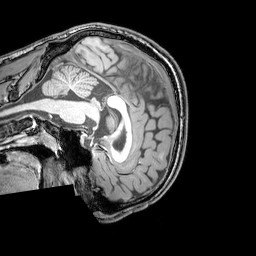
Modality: T1w
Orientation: sagittal
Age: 25
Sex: male
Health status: healthy
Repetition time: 0.081 s
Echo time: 0.037 s